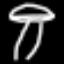
Label: mushroom